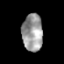
Tissue: prostate
Cell type: T cells
Senescence score: 0.3017
Nuclear area (px): 753
Mean DAPI intensity: 155.11